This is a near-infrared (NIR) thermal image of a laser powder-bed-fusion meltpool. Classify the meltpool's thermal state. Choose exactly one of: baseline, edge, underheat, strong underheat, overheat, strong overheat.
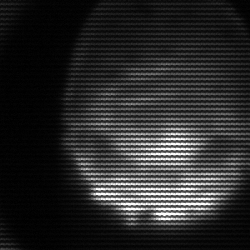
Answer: edge